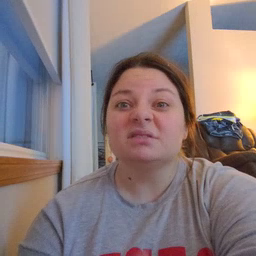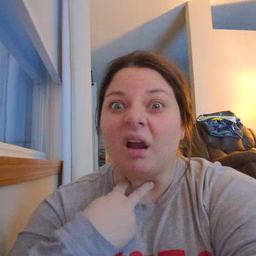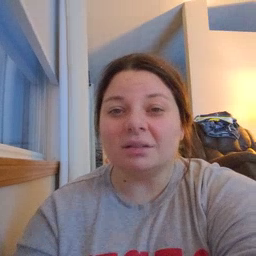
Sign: stuck